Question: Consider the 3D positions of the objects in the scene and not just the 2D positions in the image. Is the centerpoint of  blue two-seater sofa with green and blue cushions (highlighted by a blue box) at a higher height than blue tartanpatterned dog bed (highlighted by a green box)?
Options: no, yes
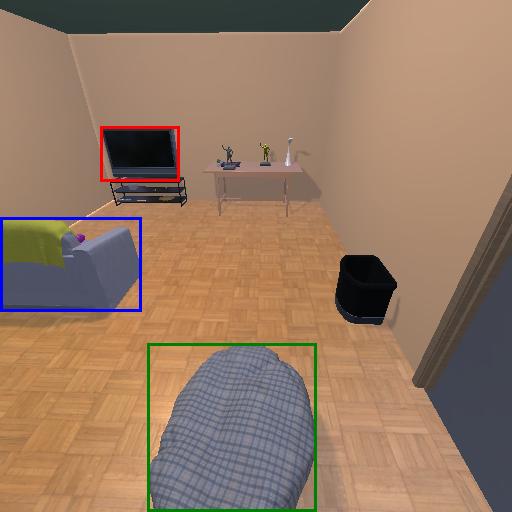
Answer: no